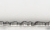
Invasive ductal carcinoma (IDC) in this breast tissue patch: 0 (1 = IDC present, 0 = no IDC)